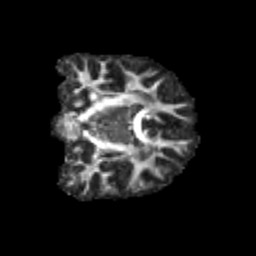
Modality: FA
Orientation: coronal
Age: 11
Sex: male
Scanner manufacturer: siemens
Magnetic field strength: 3 T
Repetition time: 3.8 s
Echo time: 0.07 s